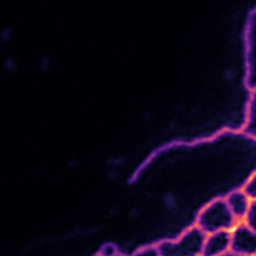
Label: Super-resolution ER image